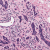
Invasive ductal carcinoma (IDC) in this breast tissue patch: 0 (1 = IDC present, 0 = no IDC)